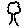
Label: tree